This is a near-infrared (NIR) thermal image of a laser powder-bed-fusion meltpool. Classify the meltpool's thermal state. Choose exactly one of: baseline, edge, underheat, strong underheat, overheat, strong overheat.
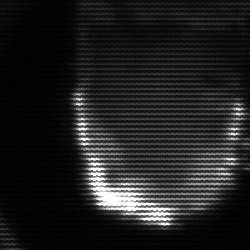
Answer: baseline